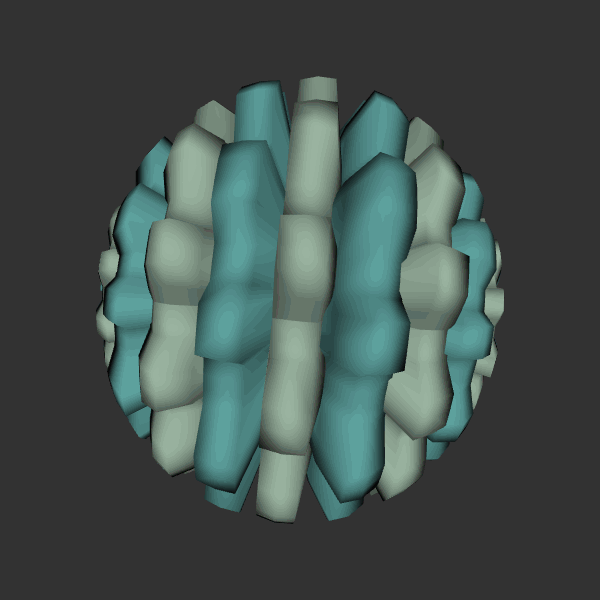
Background: dark